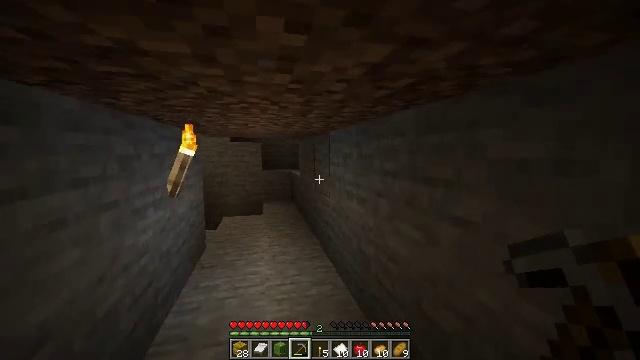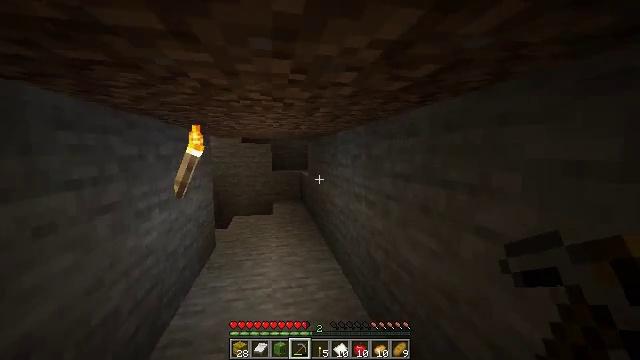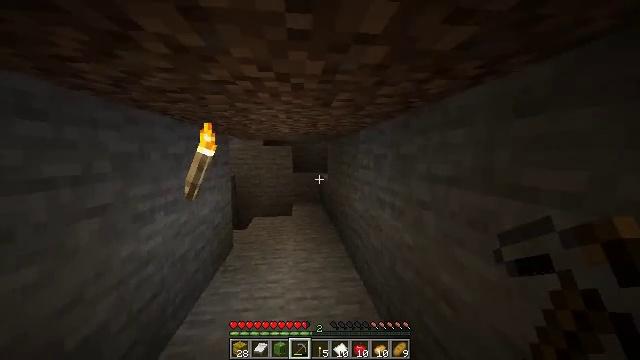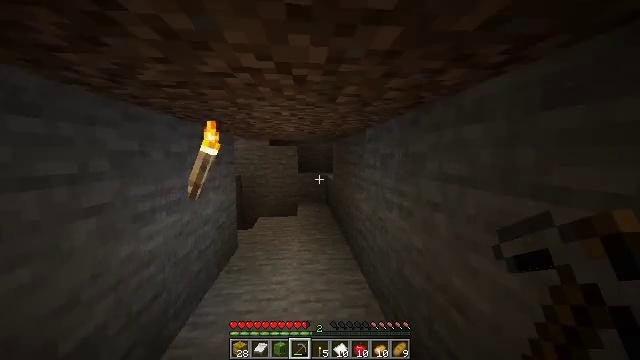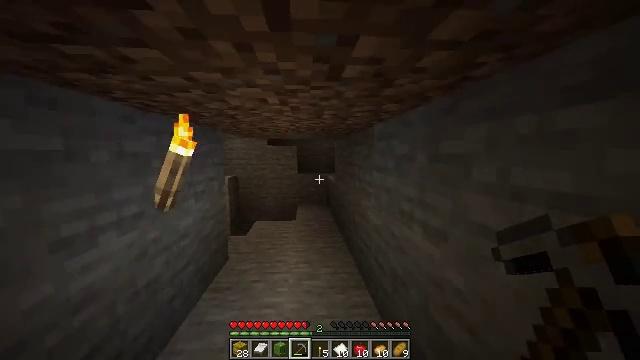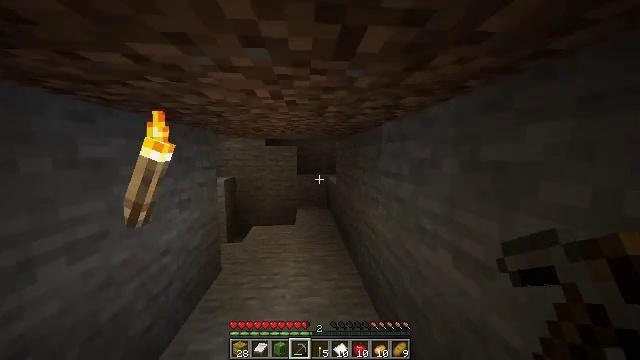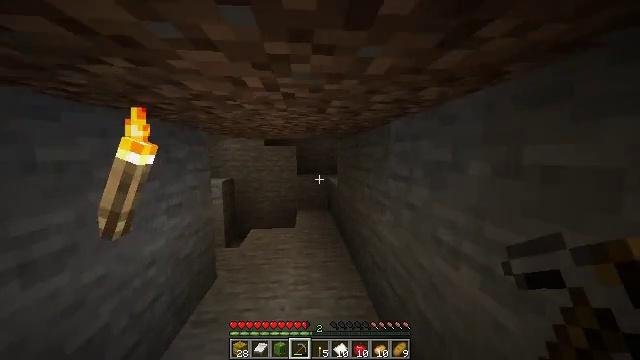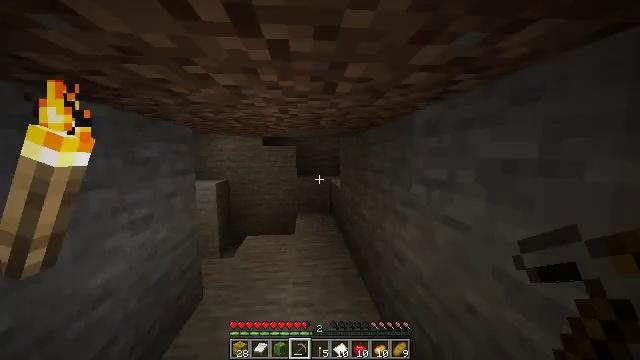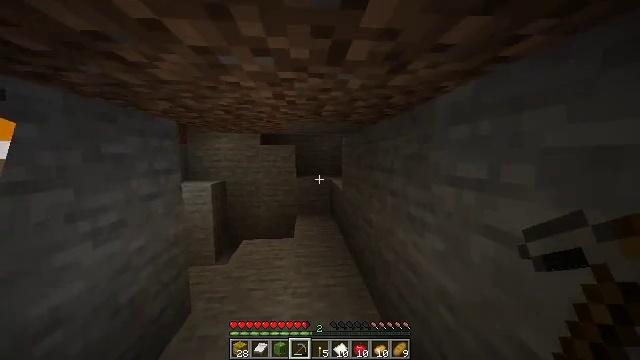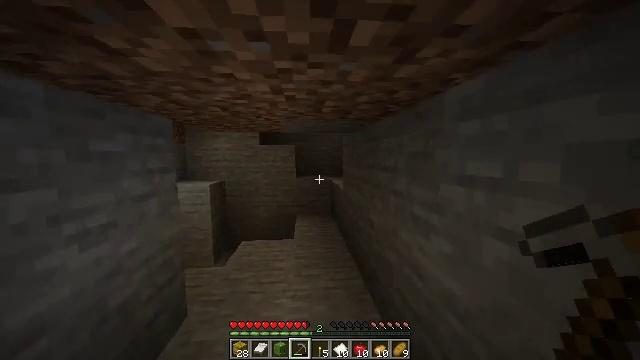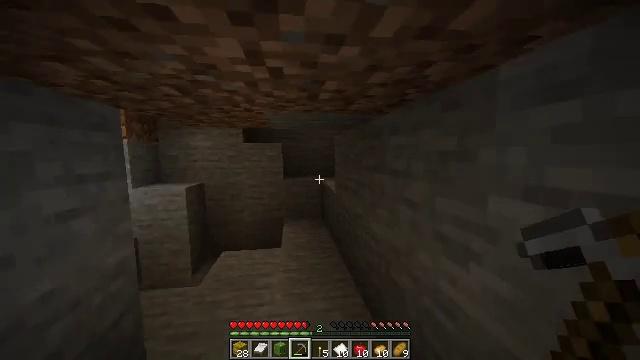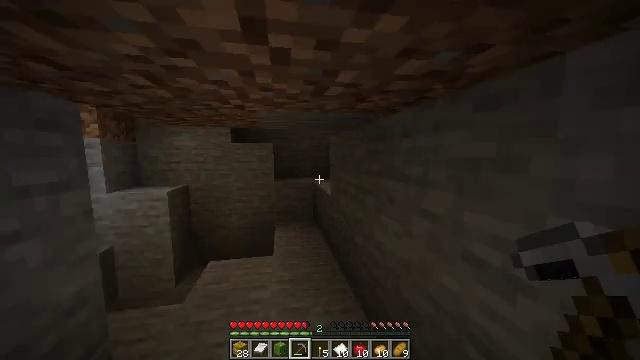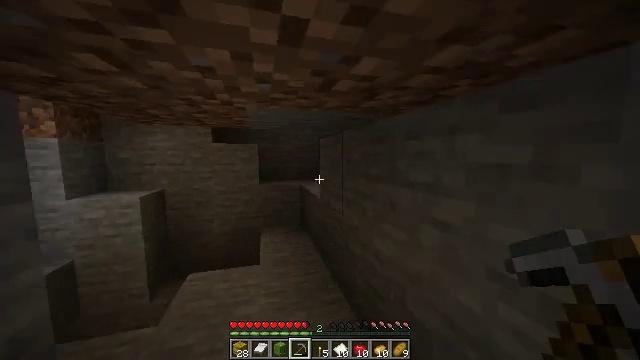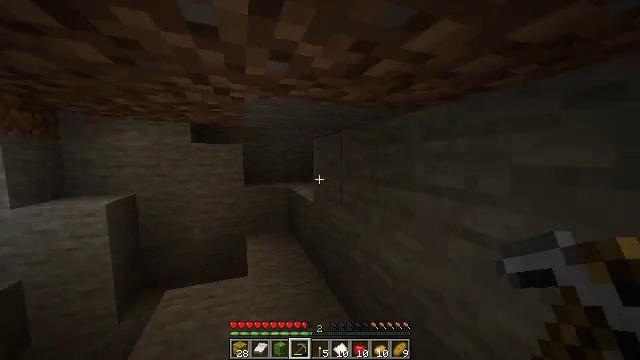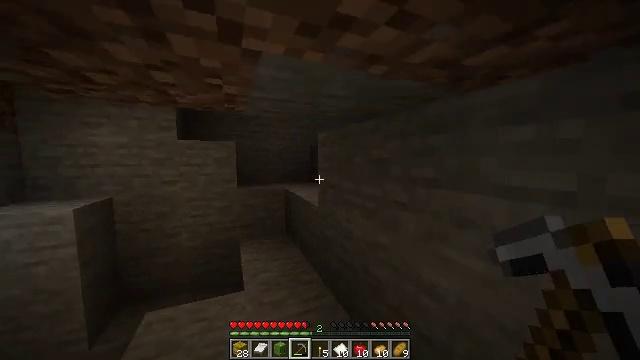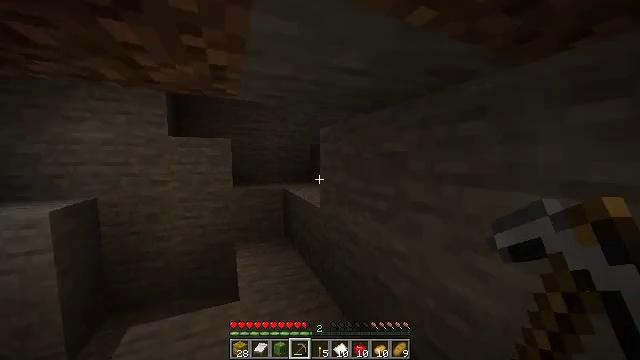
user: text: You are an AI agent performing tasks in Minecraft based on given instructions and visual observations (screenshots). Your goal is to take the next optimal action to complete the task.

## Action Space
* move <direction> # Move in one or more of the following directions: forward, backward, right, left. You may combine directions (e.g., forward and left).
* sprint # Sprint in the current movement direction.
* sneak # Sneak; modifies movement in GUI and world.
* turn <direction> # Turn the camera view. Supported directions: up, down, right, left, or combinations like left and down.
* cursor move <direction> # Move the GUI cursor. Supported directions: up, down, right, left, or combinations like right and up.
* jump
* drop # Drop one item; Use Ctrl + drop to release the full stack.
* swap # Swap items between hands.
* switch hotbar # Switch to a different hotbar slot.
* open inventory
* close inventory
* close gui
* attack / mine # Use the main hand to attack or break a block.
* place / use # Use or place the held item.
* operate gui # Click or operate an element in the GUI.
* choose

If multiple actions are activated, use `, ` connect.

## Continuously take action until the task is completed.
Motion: motion action
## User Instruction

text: Gather the blast furnace into your inventory.
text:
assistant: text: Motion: move forward, sprint, turn left
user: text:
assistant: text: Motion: move forward, sprint, turn left
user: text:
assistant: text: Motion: move forward, turn left
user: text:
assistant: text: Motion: move forward
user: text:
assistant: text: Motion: move forward
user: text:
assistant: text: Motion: move forward
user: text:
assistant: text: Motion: move forward
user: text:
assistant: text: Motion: move forward
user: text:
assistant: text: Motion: move forward
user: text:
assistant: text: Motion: move forward and move left, turn right
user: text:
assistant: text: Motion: move forward and move left, turn right
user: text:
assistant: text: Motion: move forward and move left, turn right
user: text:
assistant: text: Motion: move forward and move left, turn right
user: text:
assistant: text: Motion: move forward, turn right
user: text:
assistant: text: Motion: move forward
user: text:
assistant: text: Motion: move forward
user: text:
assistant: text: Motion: move forward
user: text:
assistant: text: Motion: move forward
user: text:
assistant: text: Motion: move forward and move left
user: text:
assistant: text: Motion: move forward and move left, turn right
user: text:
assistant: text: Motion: move forward and move left, turn right
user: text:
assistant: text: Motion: move forward and move left, turn right
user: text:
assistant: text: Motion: move forward and move left, turn right and up
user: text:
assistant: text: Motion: move forward, turn right
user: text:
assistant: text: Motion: move forward, turn right
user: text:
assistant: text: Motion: move forward, turn right
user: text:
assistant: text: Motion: move forward, turn right, jump
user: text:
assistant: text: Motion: move forward, turn right, jump
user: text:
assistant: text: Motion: move forward, turn right, jump
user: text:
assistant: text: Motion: move forward, turn right, jump